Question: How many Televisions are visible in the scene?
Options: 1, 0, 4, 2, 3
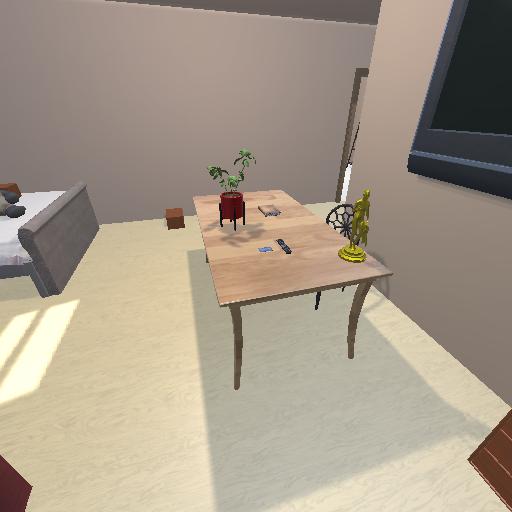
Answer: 1